Question: I am having a 'datagridiview' which is dynamically bound to a 'datatable'. I would like to align some of the columns in header to right aligned.
I tried this setting for the 'datagridview' for both cellstyle and headercell. For cell style it is showing correctly but for header it is not:

The code I used:
'''
this.dataGridView1.Columns["Quantity"].HeaderCell.Style.Alignment = DataGridViewContentAlignment.MiddleRight;
this.dataGridView1.Columns["UnitPrice"].DefaultCellStyle.Alignment = DataGridViewContentAlignment.MiddleRight;
'''
Can some one help me?
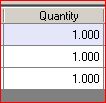
Answer: The code : the space you see at the right of the header text is "normal".
The 'DataGridView' supports sorting by columns. Therefore, each column header reserves enough space to display the sort glyph (usually an arrow).
If you want the text in column header to be right aligned, you'll need to disable sorting. Set the 'SortMode' property for the column to . This will prevent space from being reserved for the sort glyph.
object lesson:
'''
public class FrmTest : Form
{
public FrmTest()
{
InitializeComponent();
this.DataGridView1.Columns[0].HeaderCell.Style.Alignment = DataGridViewContentAlignment.MiddleRight;
this.DataGridView1.Columns[0].DefaultCellStyle.Alignment = DataGridViewContentAlignment.MiddleRight;
this.DataGridView1.Columns[0].SortMode = DataGridViewColumnSortMode.NotSortable;
}
private void CheckBox1_CheckedChanged(System.Object sender, System.EventArgs e)
{
if (this.CheckBox1.Checked) {
this.DataGridView1.Columns[0].SortMode = DataGridViewColumnSortMode.Automatic;
} else {
this.DataGridView1.Columns[0].SortMode = DataGridViewColumnSortMode.NotSortable;
}
this.DataGridView1.Refresh();
}
}
'''
1/ After loading the form:

2/ Allow sorting by clicking the checkbox:

3/ After clicking the column: